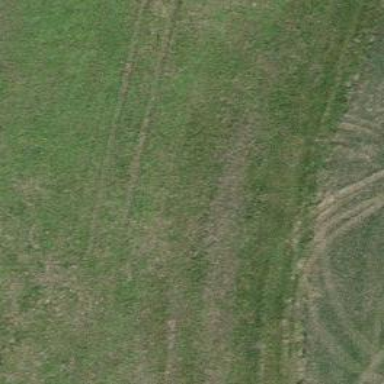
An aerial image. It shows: Track with very rough surface.